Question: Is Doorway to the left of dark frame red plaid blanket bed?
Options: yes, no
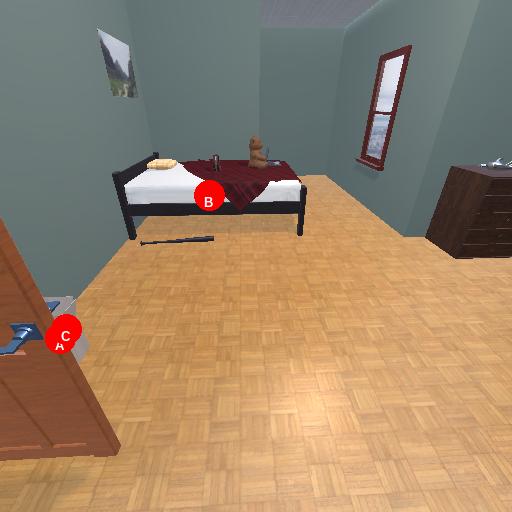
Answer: yes